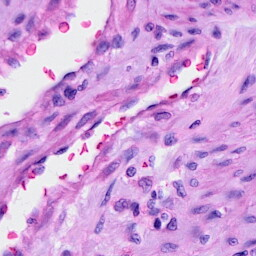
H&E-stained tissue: Cervix